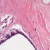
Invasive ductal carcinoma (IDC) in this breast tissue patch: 0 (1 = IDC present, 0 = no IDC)